Interaction volume radius: 5 \u00c5
Interaction volume height: 25 \u00c5
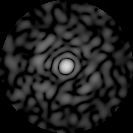
Disorder parameter: 0.8105